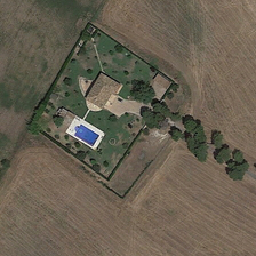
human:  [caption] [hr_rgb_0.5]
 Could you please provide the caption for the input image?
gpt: a house with gray roof in the middle .

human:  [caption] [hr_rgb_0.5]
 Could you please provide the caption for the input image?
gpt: a pool with dark blue water and white border while beside the house .

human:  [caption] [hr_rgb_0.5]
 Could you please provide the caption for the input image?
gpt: a house surrounded by many green plants in the residential .

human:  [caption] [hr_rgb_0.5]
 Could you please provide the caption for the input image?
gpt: one residential in it and surrounded by wasteland .

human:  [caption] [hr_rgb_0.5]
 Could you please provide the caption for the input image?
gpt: a building and some green trees are surrounded by farmland .